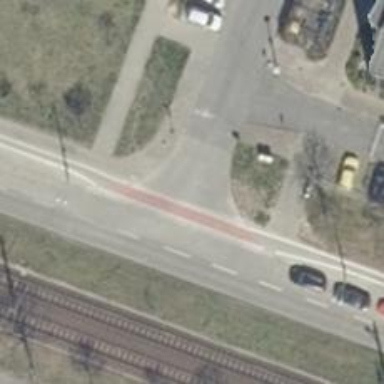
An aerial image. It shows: Road with "give way" sign.